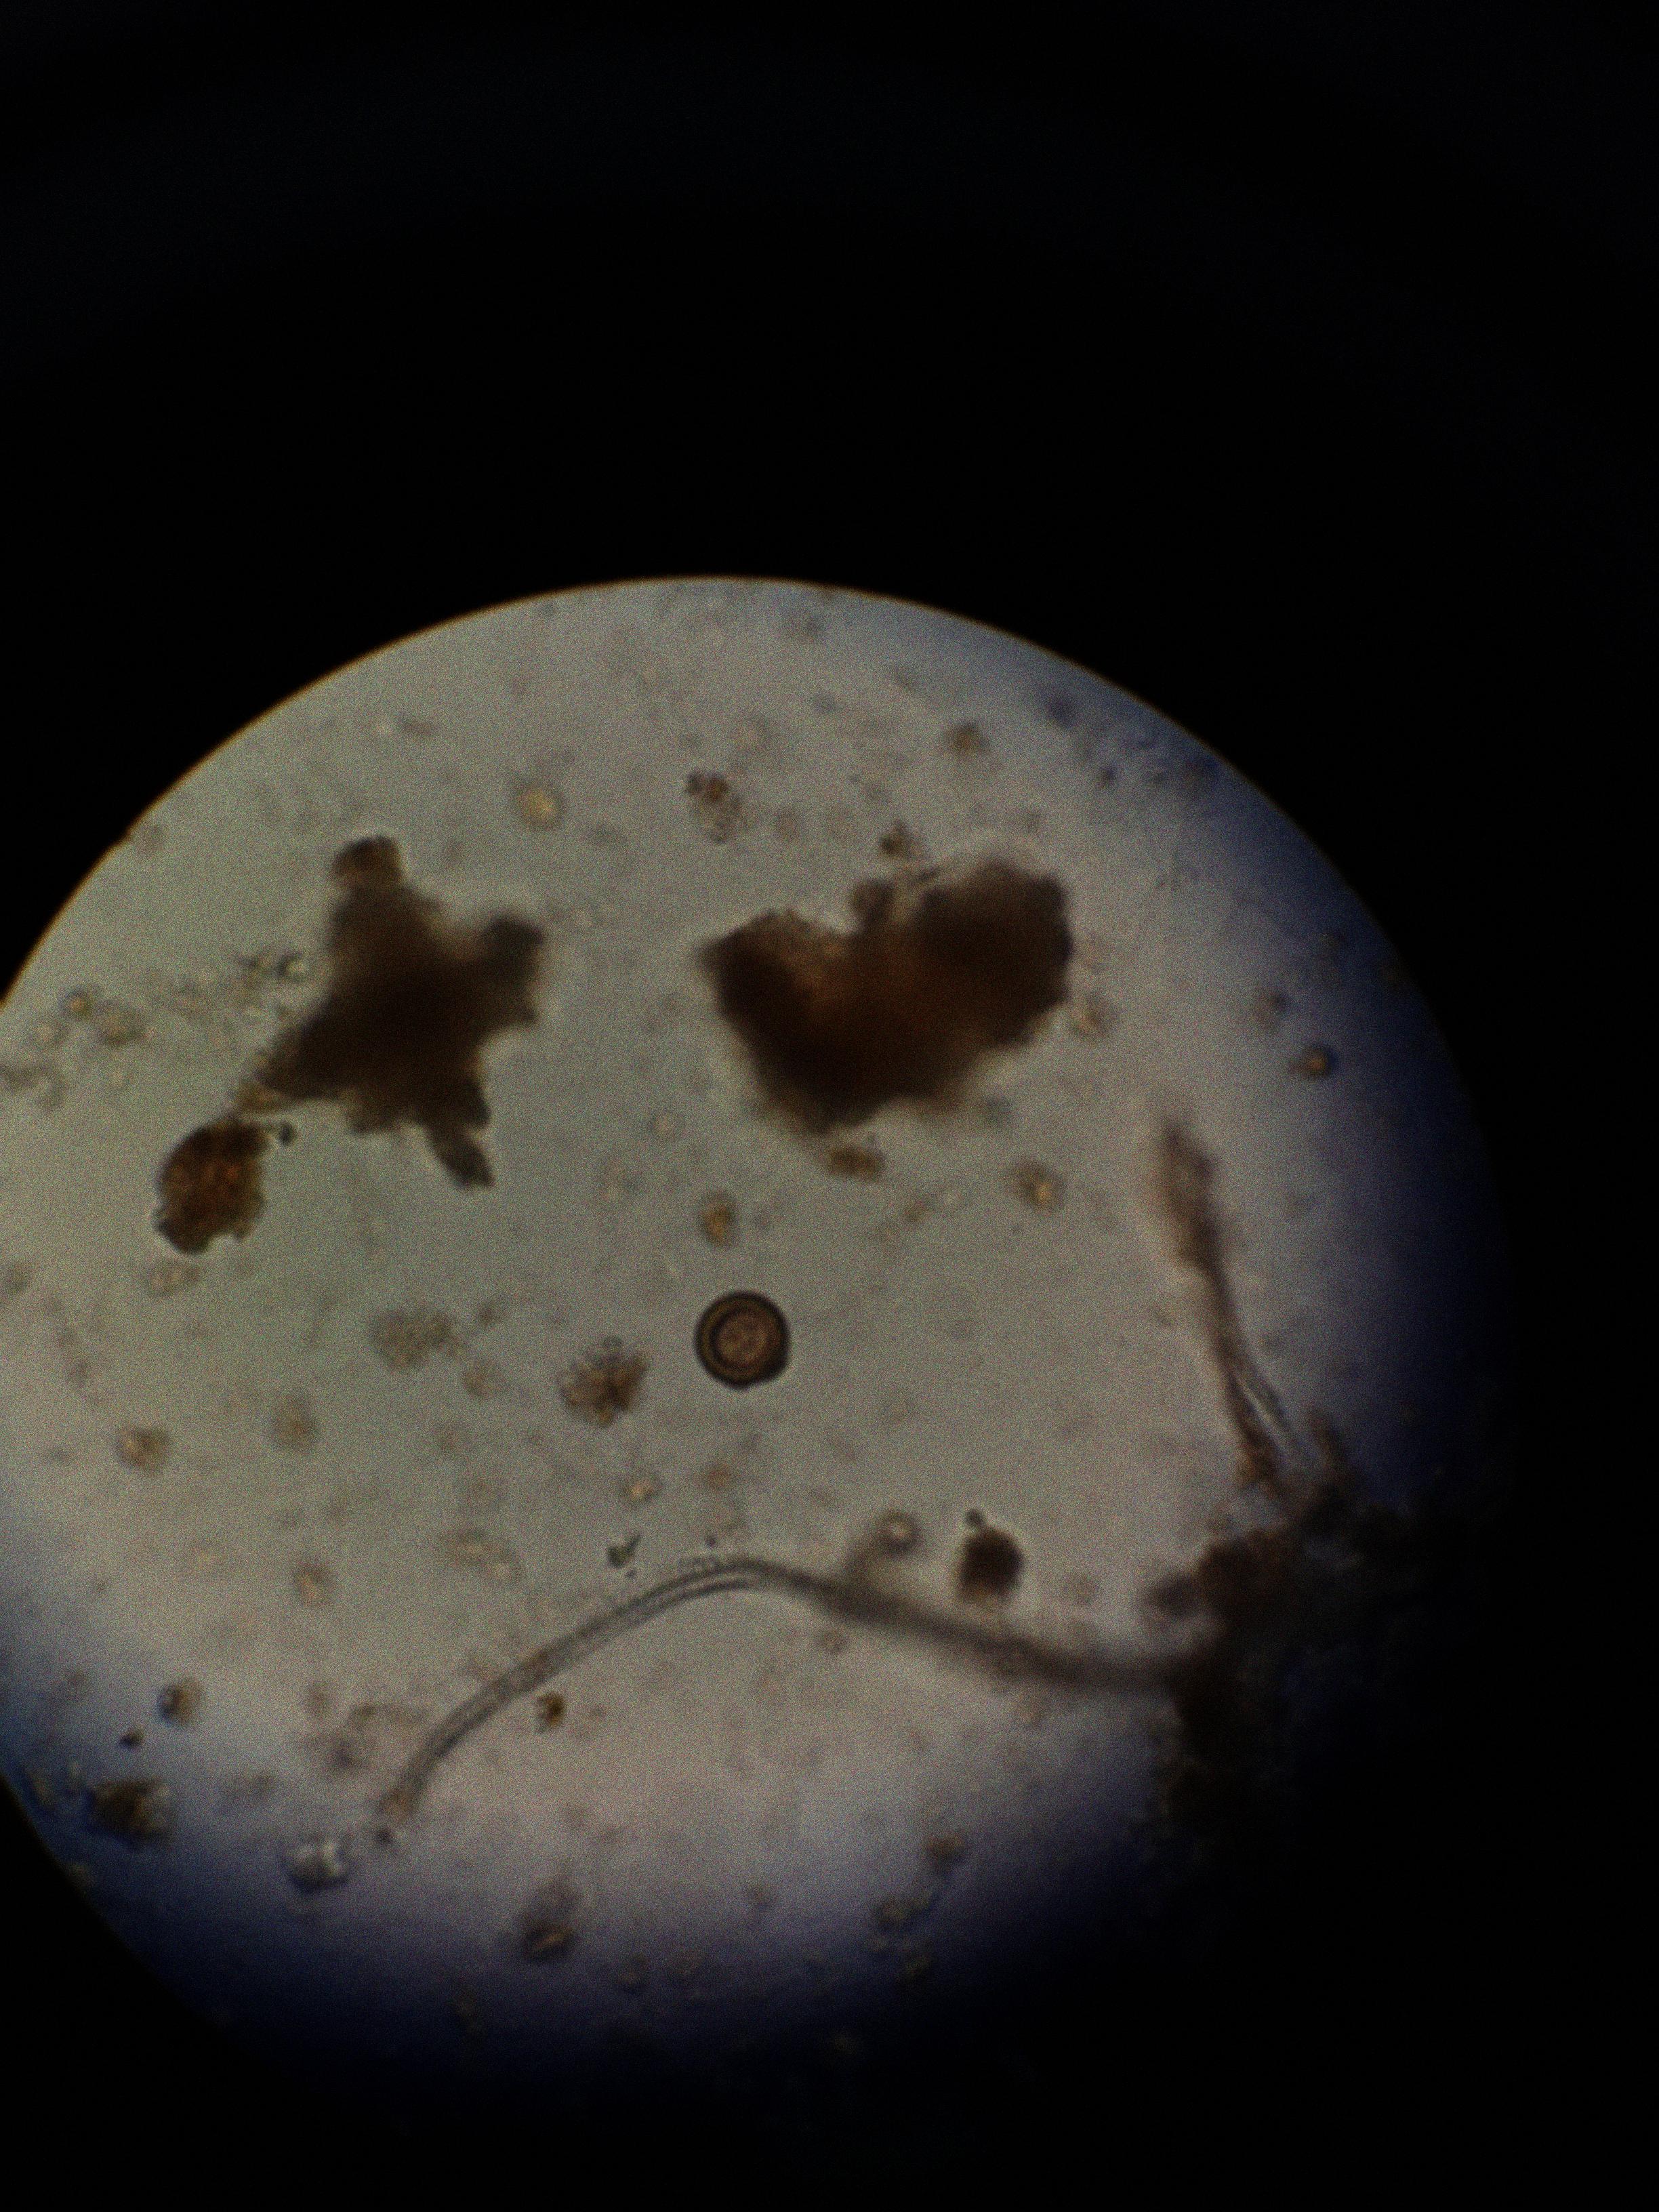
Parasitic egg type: Taenia spp. egg